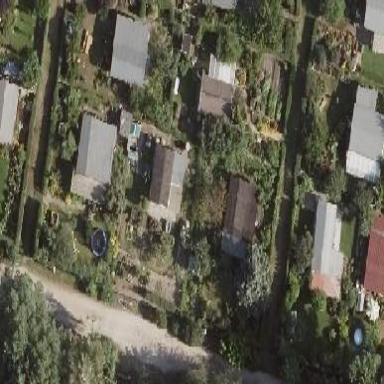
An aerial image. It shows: Plot within allotments.